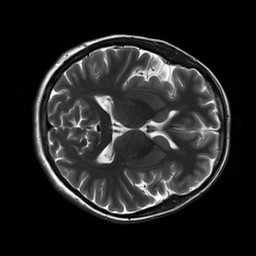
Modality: T2w
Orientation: axial
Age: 25
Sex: female
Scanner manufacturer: siemens
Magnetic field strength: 3 T
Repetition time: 8.53 s
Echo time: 0.091 s